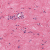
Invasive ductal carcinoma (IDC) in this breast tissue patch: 0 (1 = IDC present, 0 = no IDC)